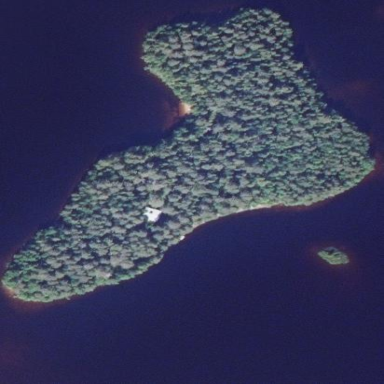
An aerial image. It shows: Image showing island.